Question: Is it possible to invert a colormap in ILNumerics? i am using the Jet colour map at the moment and would like to invert it so blue is at the top and red at the bottom, how can i do this without inverting the z value of all points?
This is my code:
'''
//p are the points im plotting
ILSurface surface = new ILSurface(p, colormap: Colormaps.Jet);
'''
Which produces this:

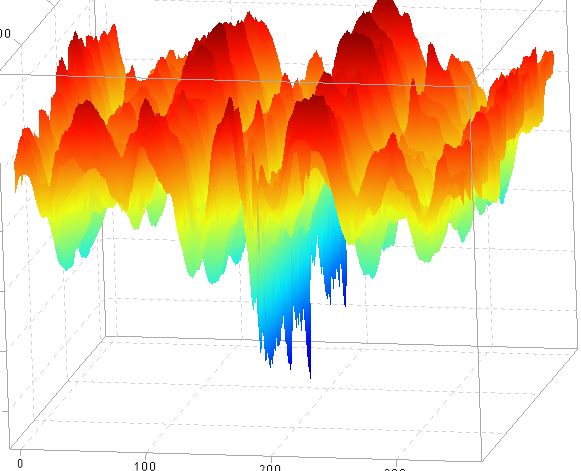
Answer: You can retrieve the current colormap from the surface (or from an ILColormap instance) and simply invert the positions of the individual color mapping items within the colormap. In my example the first row of the colordata are overwritten with their mirror-view:
'''
private void ilPanel1_Load(object sender, EventArgs e) {
ILArray<float> A = ILSpecialData.sincf(40, 50);
ilPanel1.Scene.Add(new ILPlotCube(twoDMode: false) {
new ILSurface(A) { new ILColorbar() }
});
// fetch surface
var surface = ilPanel1.Scene.First<ILSurface>();
// fetch current colormap data
ILArray<float> cmdata = surface.Colormap.Data;
// invert their positions
cmdata[":;0"] = cmdata["end👎0;:"];
// make new colormap and assign
surface.Colormap = new ILColormap(cmdata);
// configure after all modifications
surface.Configure();
}
'''
The cmdata are afterwards used to create a new colormap which is than assigned to the surface.
See the relevant documentation here: <URL>